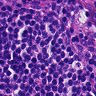
Metastatic tissue present: no